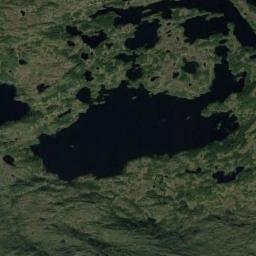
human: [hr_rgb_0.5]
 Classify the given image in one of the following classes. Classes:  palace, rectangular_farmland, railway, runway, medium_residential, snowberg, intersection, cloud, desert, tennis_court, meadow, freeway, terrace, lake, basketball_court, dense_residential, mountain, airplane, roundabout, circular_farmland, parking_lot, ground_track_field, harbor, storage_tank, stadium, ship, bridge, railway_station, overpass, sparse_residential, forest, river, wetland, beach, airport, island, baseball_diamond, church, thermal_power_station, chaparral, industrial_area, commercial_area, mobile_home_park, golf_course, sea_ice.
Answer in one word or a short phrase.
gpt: lake